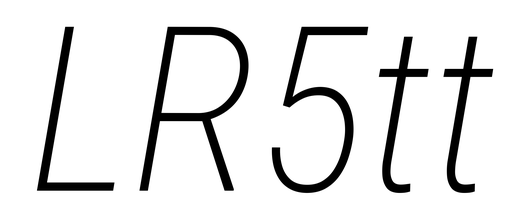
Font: Roboto-Italic_Condensed_ExtraLight_Italic